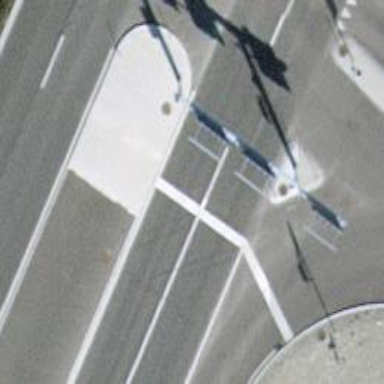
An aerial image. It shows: Road with traffic signals.